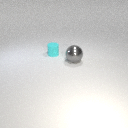
small cyan rubber cylinder behind large gray metal sphere